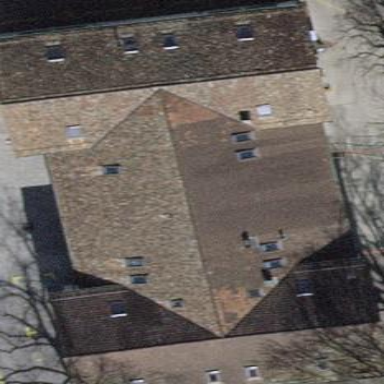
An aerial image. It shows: School building with tile roof.